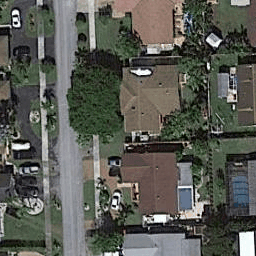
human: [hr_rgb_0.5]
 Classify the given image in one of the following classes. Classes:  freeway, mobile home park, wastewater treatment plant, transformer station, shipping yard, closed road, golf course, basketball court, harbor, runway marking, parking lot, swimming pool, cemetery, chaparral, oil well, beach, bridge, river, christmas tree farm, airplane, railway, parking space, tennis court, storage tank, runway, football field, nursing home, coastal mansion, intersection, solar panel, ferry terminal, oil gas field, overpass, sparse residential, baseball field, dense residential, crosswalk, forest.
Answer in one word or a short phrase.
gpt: dense residential